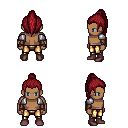
a pixel art fantasy rpg character, male body template, human, dark skin, steel arm armor, gold greaves, brunette long topknot hairstyle, leather bracers, maroon shoes, four views (front, back, left, right), 2x2 character sprite sheet, small pixel art, hard edges, no anti-aliasing